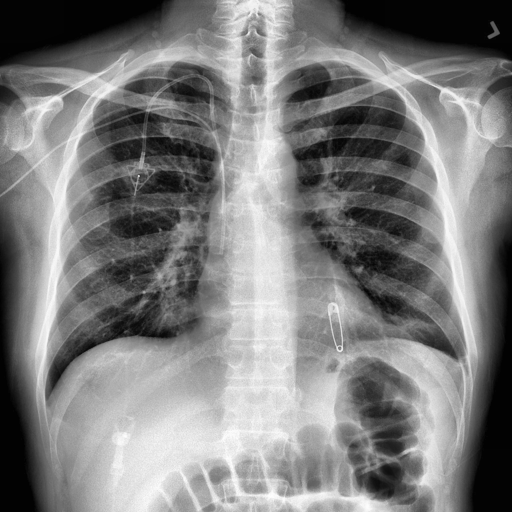
Finding: NORMAL